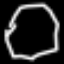
Label: octagon